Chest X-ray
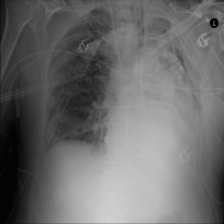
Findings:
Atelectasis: negative
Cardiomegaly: negative
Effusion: negative
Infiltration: positive
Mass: negative
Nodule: negative
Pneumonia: negative
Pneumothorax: negative
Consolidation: negative
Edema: negative
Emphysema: negative
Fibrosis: negative
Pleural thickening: negative
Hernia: negative